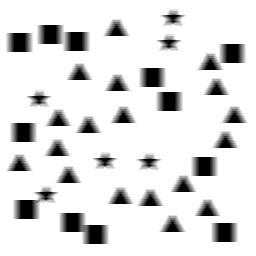
Squares: 12
Triangles: 18
Stars: 6
Total shapes: 36